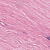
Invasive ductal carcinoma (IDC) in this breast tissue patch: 0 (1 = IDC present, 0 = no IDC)